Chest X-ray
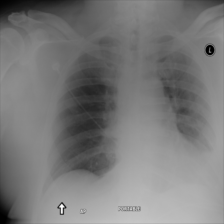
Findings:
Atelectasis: negative
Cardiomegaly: negative
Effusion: negative
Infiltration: negative
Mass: negative
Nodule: negative
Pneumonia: negative
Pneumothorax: negative
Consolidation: negative
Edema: negative
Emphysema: negative
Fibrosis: negative
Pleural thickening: negative
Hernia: negative